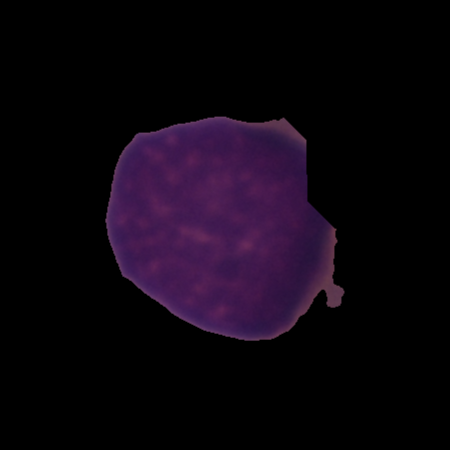
Label: healthy